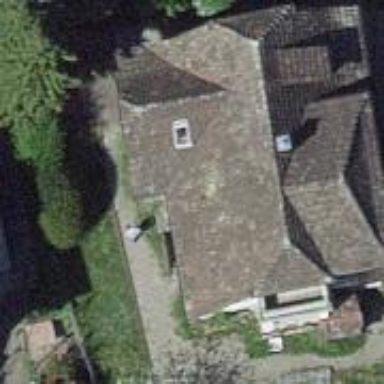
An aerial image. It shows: House with hipped roof.